Question: I have a similar problem to this:
<URL>.
Means, in the main class, 'CordovaActivity' cannot be resolved to a type.
However, I downloaded Cordova Android Zip from here (as explained in the comments):
<URL>.
And included 'cordova-2.2.0.jar' from './lib/android' to my build path.
The line:
'''
import org.apache.cordova
'''
works fine now, but still, it does not find any class called 'CordovaActivity' for extension.
Which I prove by:
'''
grep -r "CordovaActivity" *
'''
on the unpacked 'cordova-2.2.0.jar' folder.
What is wrong here?

---
besides that, there seems to be a package problem:
the main java file is located in './src/com/testapp/test2', in line 20 it says after I call 'cordova -d build':
'''
package com.testapp.test;
'''
with a red underline, that only disappears after I add 'src.' before 'com.testsapp.test2'. However, that gets crushed with every time I call 'cordova -d build'. If I correct the path in the config.xml from
'''
<widget id="com.testapp.test2" version="0.0.1" xmlns="http://www.w3.org/ns/widgets" xmlns:cdv="http://cordova.apache.org/ns/1.0">
'''
to
'''
<widget id="src.com.testapp.test2" version="0.0.1" xmlns="http://www.w3.org/ns/widgets" xmlns:cdv="http://cordova.apache.org/ns/1.0">
'''
I will have a new package in my package explorer: 'src.src.com.testapp.test2', having the same problem.
That seems really weird.
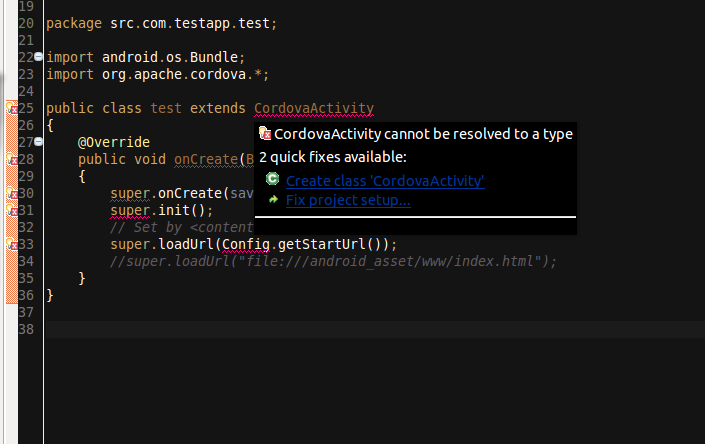
Answer: I found this one in the web. It helped me:
<URL>